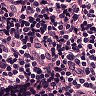
Metastatic tissue present: no